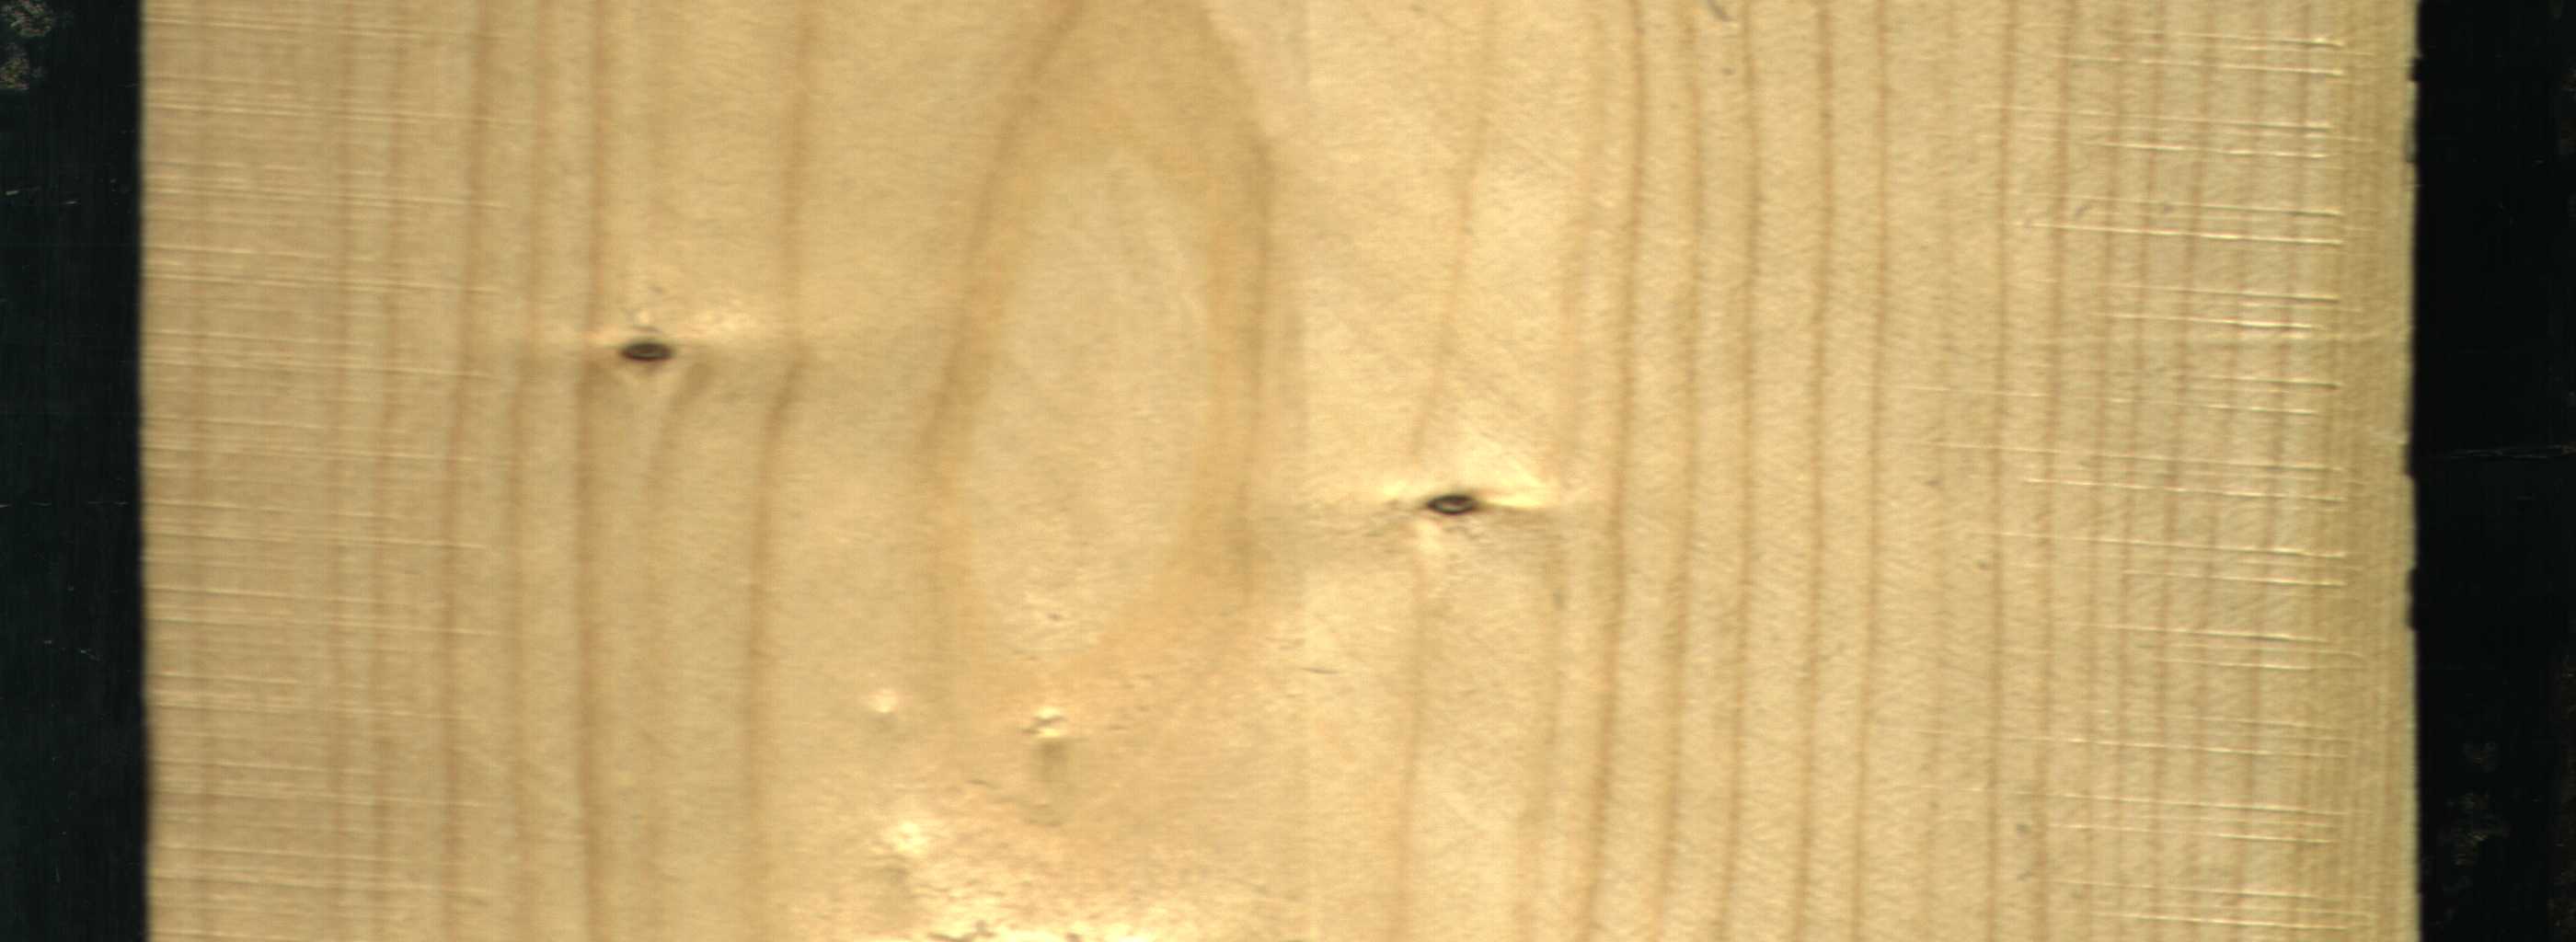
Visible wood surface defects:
Dead_Knot
Live_Knot